Field crop: maize
Growth stage: 2
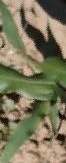
Species: maize